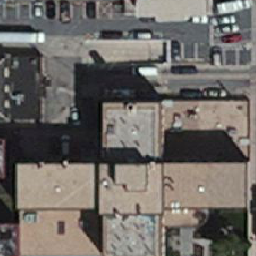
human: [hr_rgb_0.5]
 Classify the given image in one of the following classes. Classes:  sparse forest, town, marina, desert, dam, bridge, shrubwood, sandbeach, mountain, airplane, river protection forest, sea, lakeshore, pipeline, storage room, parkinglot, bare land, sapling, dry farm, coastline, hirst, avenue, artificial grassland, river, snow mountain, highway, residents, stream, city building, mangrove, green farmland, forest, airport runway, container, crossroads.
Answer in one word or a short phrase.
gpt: city building